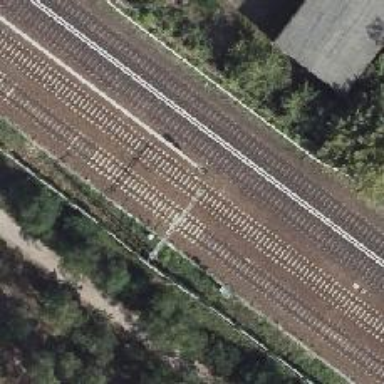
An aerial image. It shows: Electrified railway with contact line running along embankment.